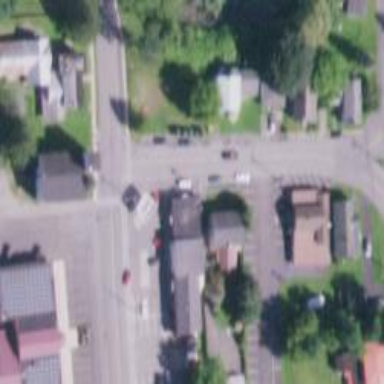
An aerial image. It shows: Convenience shop.